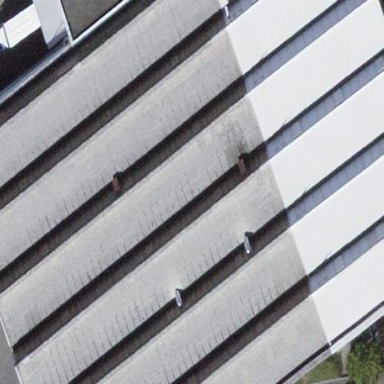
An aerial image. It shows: Manufacturing building.